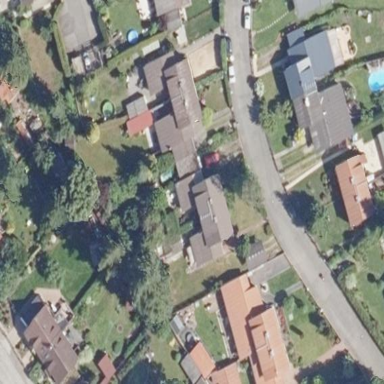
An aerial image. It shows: Semi-detached house.